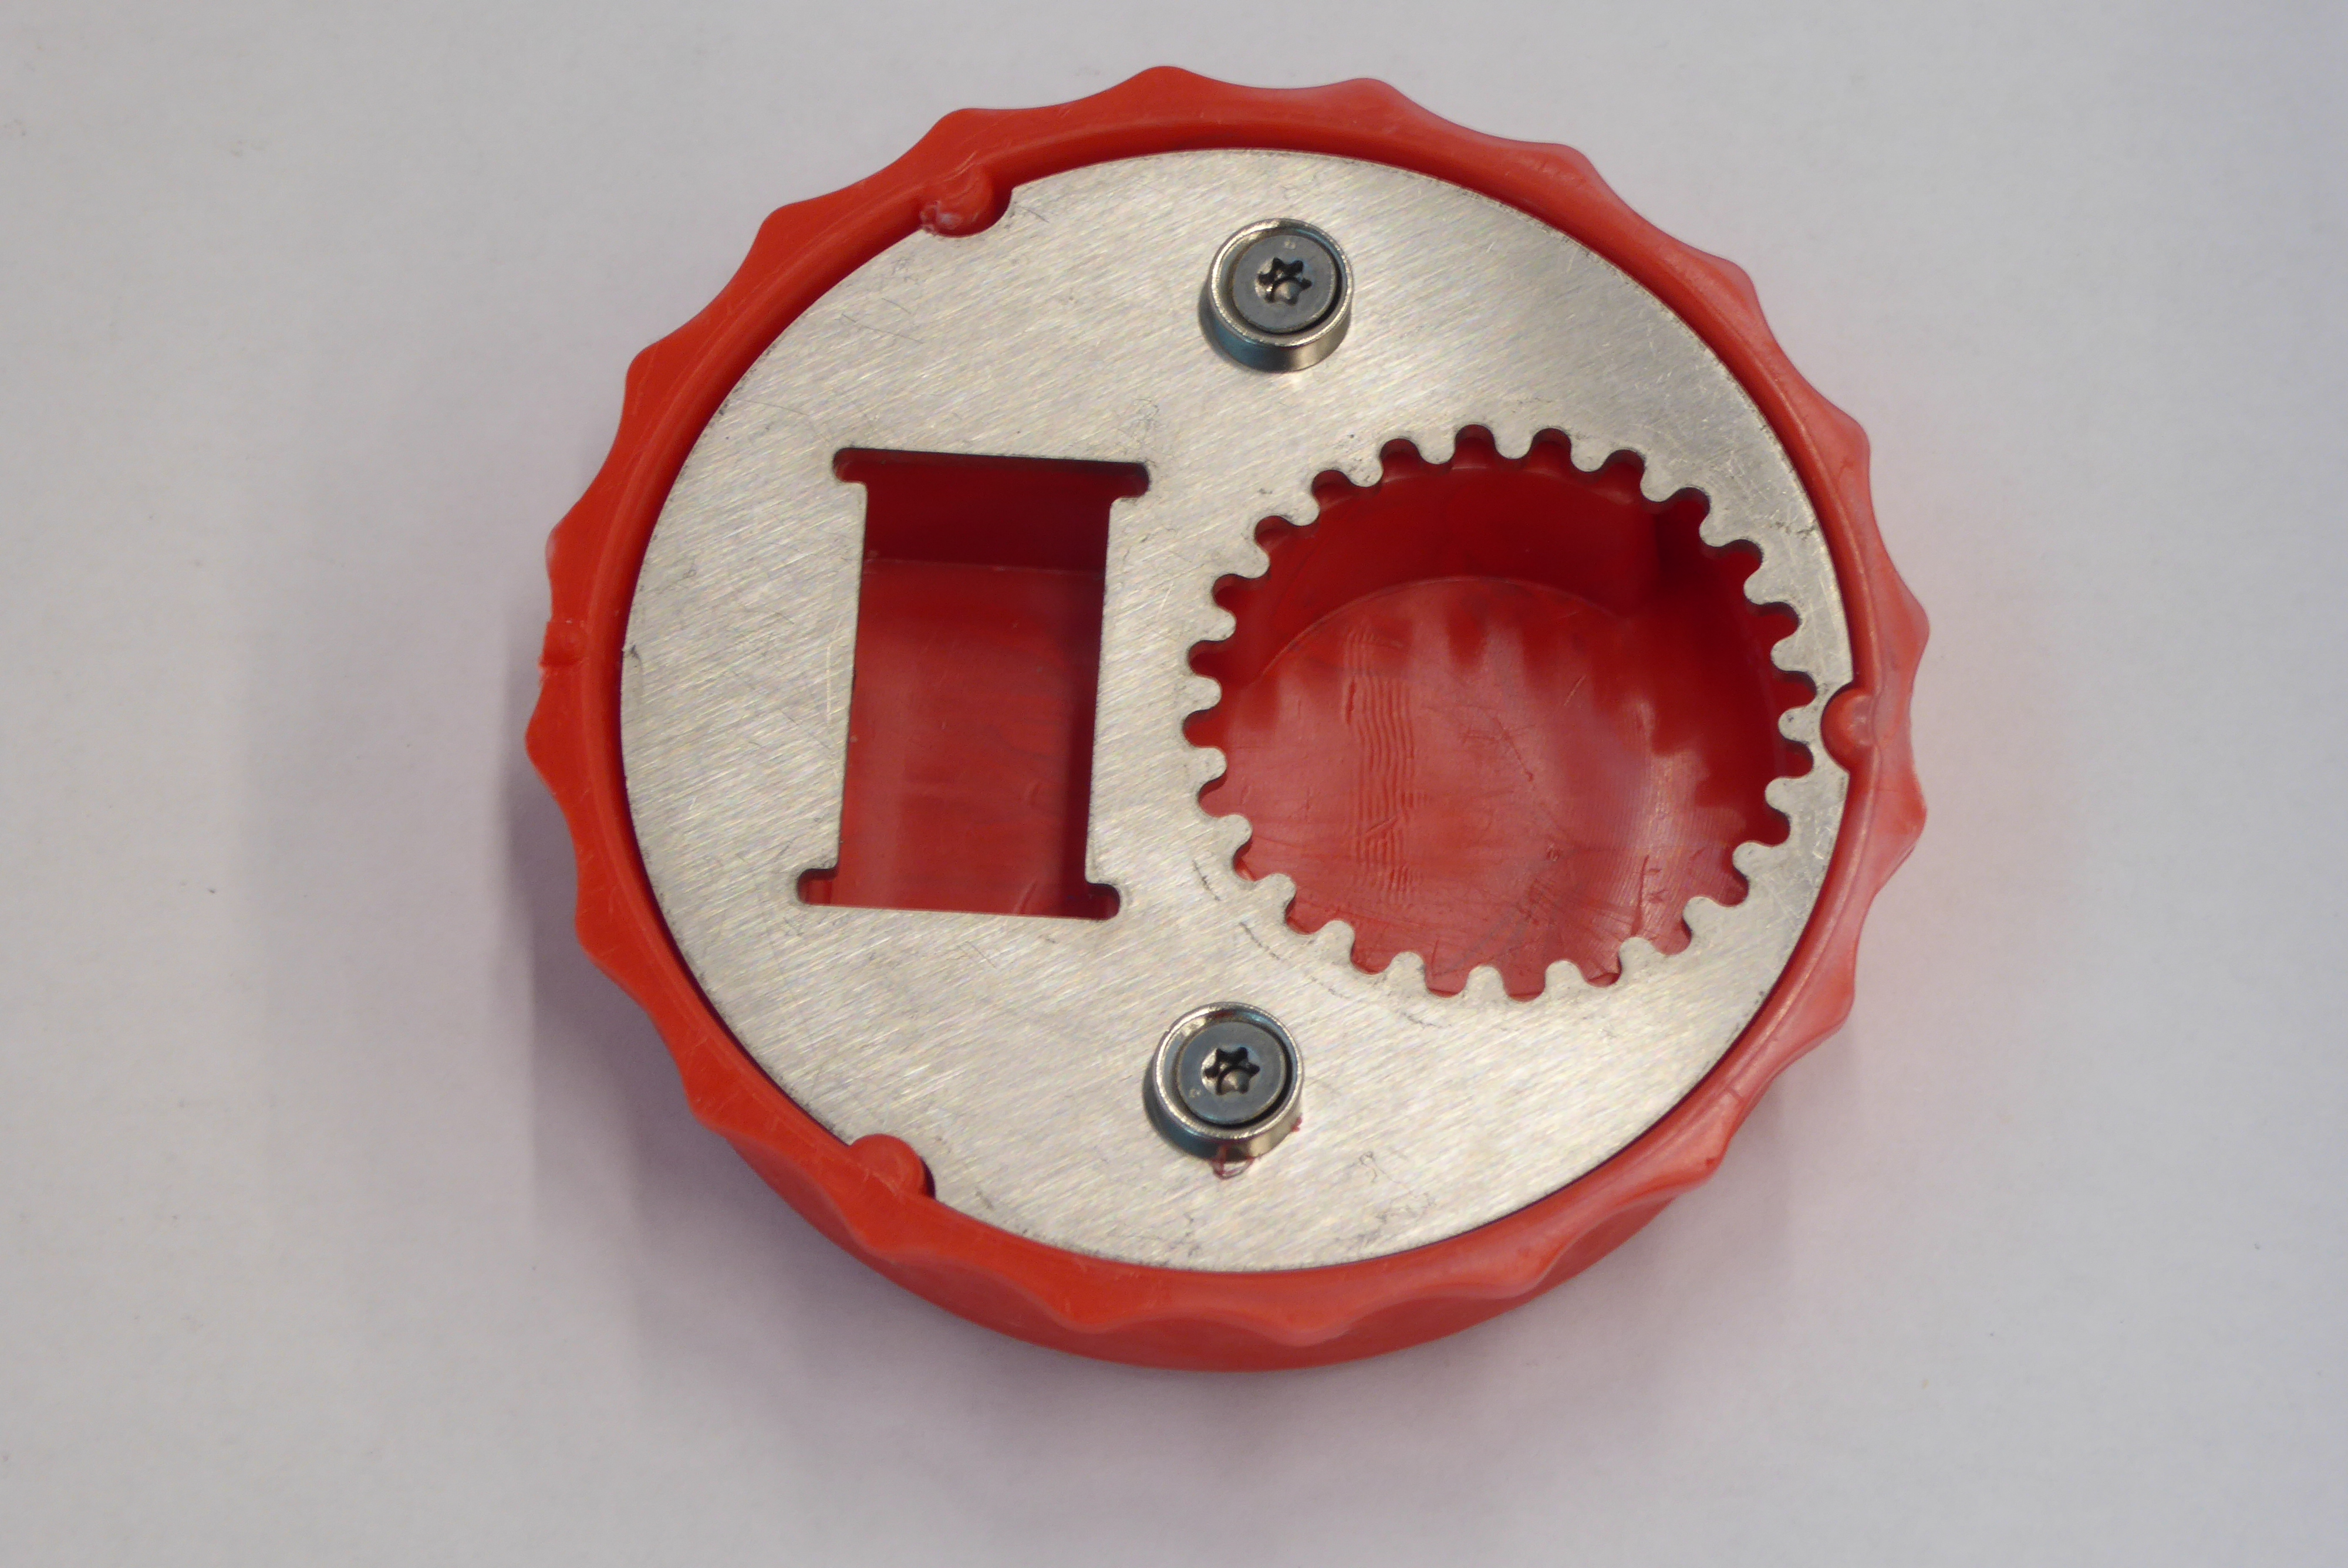
Label: Bottle Opener